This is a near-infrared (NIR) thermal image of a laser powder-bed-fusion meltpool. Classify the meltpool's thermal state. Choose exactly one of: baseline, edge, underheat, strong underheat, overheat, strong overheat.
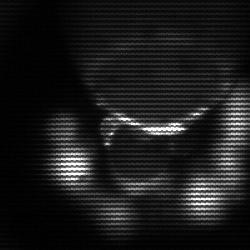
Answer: edge